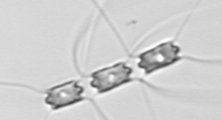
Label: Chaetoceros_didymus